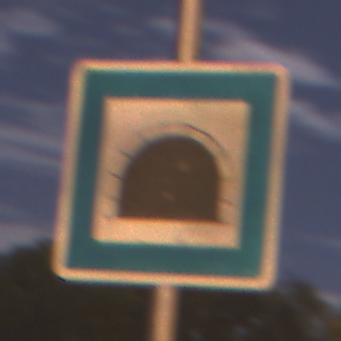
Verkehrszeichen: Tunnel
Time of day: Night
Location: Outdoor (Suburban)
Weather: PartlyCloudy
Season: NotSpecified
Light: Artificial